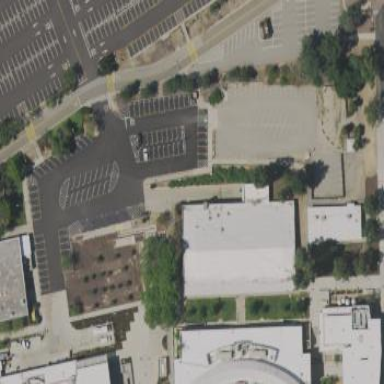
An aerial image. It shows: Parking area with surface.